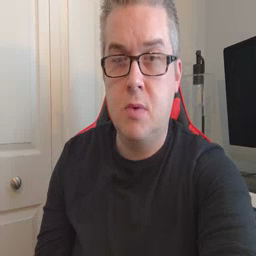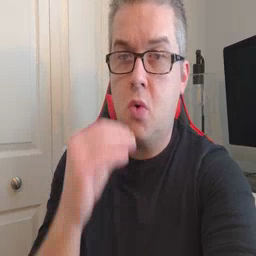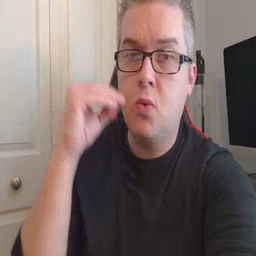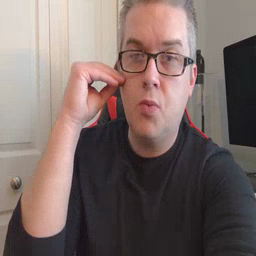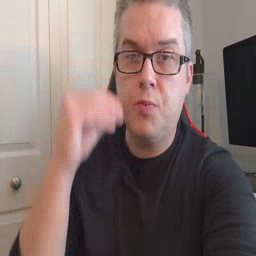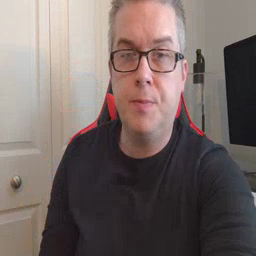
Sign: home